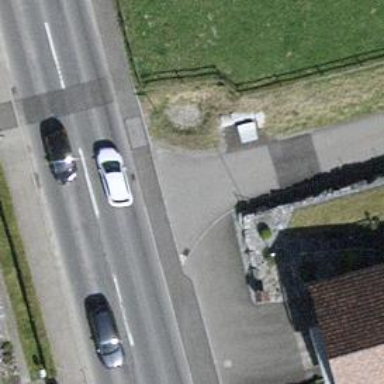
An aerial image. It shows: Residential road.